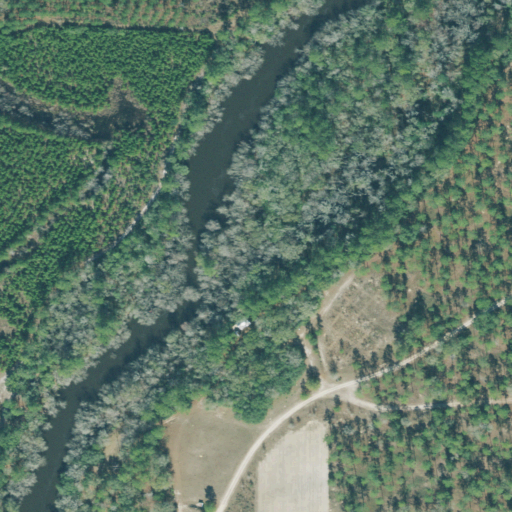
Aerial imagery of island in Georgia named The Rocks containing woody wetlands, evergreen forest, open development, grassland, pasture, open water, and herbaceous wetlands